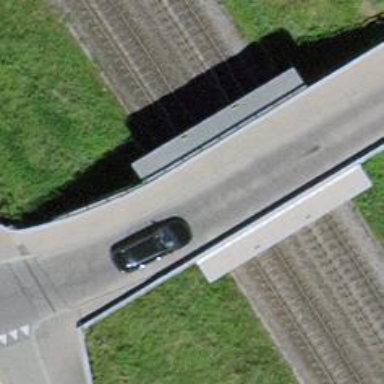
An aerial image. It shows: Unclassified road with asphalt surface is on bridge.